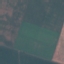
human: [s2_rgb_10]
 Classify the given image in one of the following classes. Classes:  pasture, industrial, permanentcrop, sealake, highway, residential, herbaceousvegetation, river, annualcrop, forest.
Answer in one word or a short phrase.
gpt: AnnualCrop